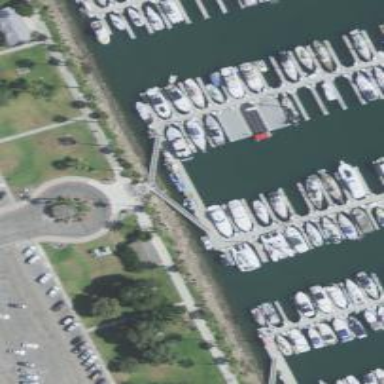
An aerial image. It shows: Man-made pier.